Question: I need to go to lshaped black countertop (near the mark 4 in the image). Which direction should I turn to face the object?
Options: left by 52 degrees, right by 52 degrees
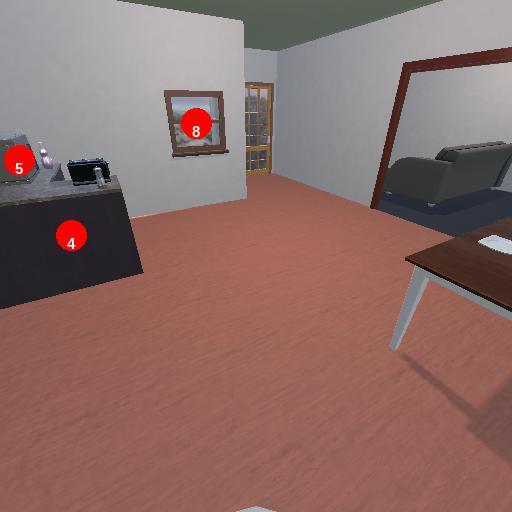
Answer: left by 52 degrees